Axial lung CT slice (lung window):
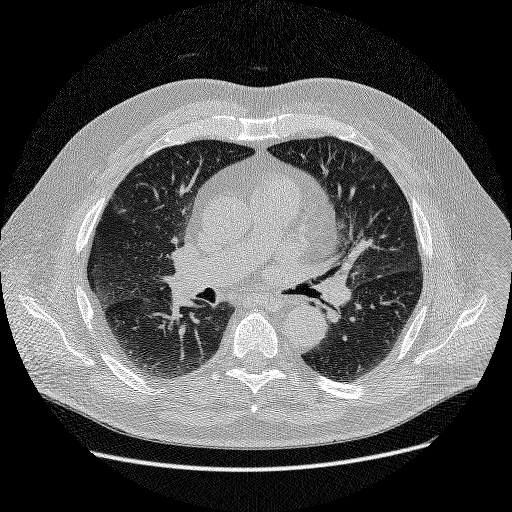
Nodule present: no